Field crop: tomato
Growth stage: 1
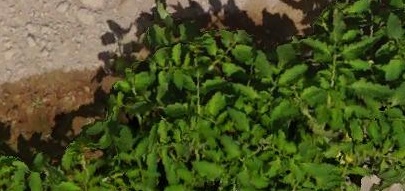
Species: tomato